Aerial crown-view tile of a tropical tree (Barro Colorado Island, Panama), acquired 20250124:
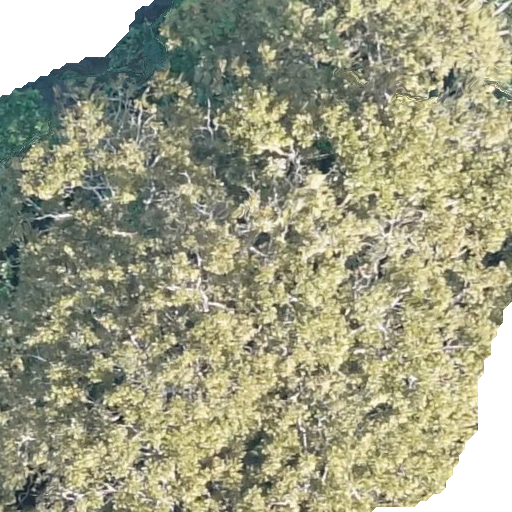
Species: Dipteryx oleifera
GBIF accepted scientific name: Dipteryx oleifera
Crown area: 464.285 m²